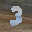
Label: 3